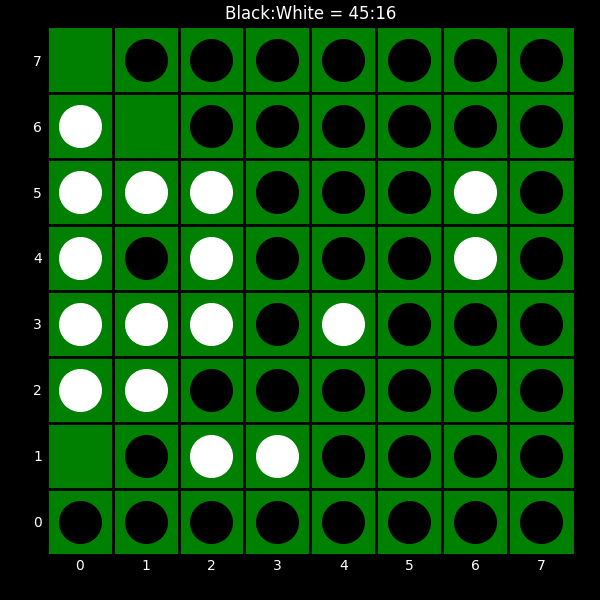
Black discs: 45
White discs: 16